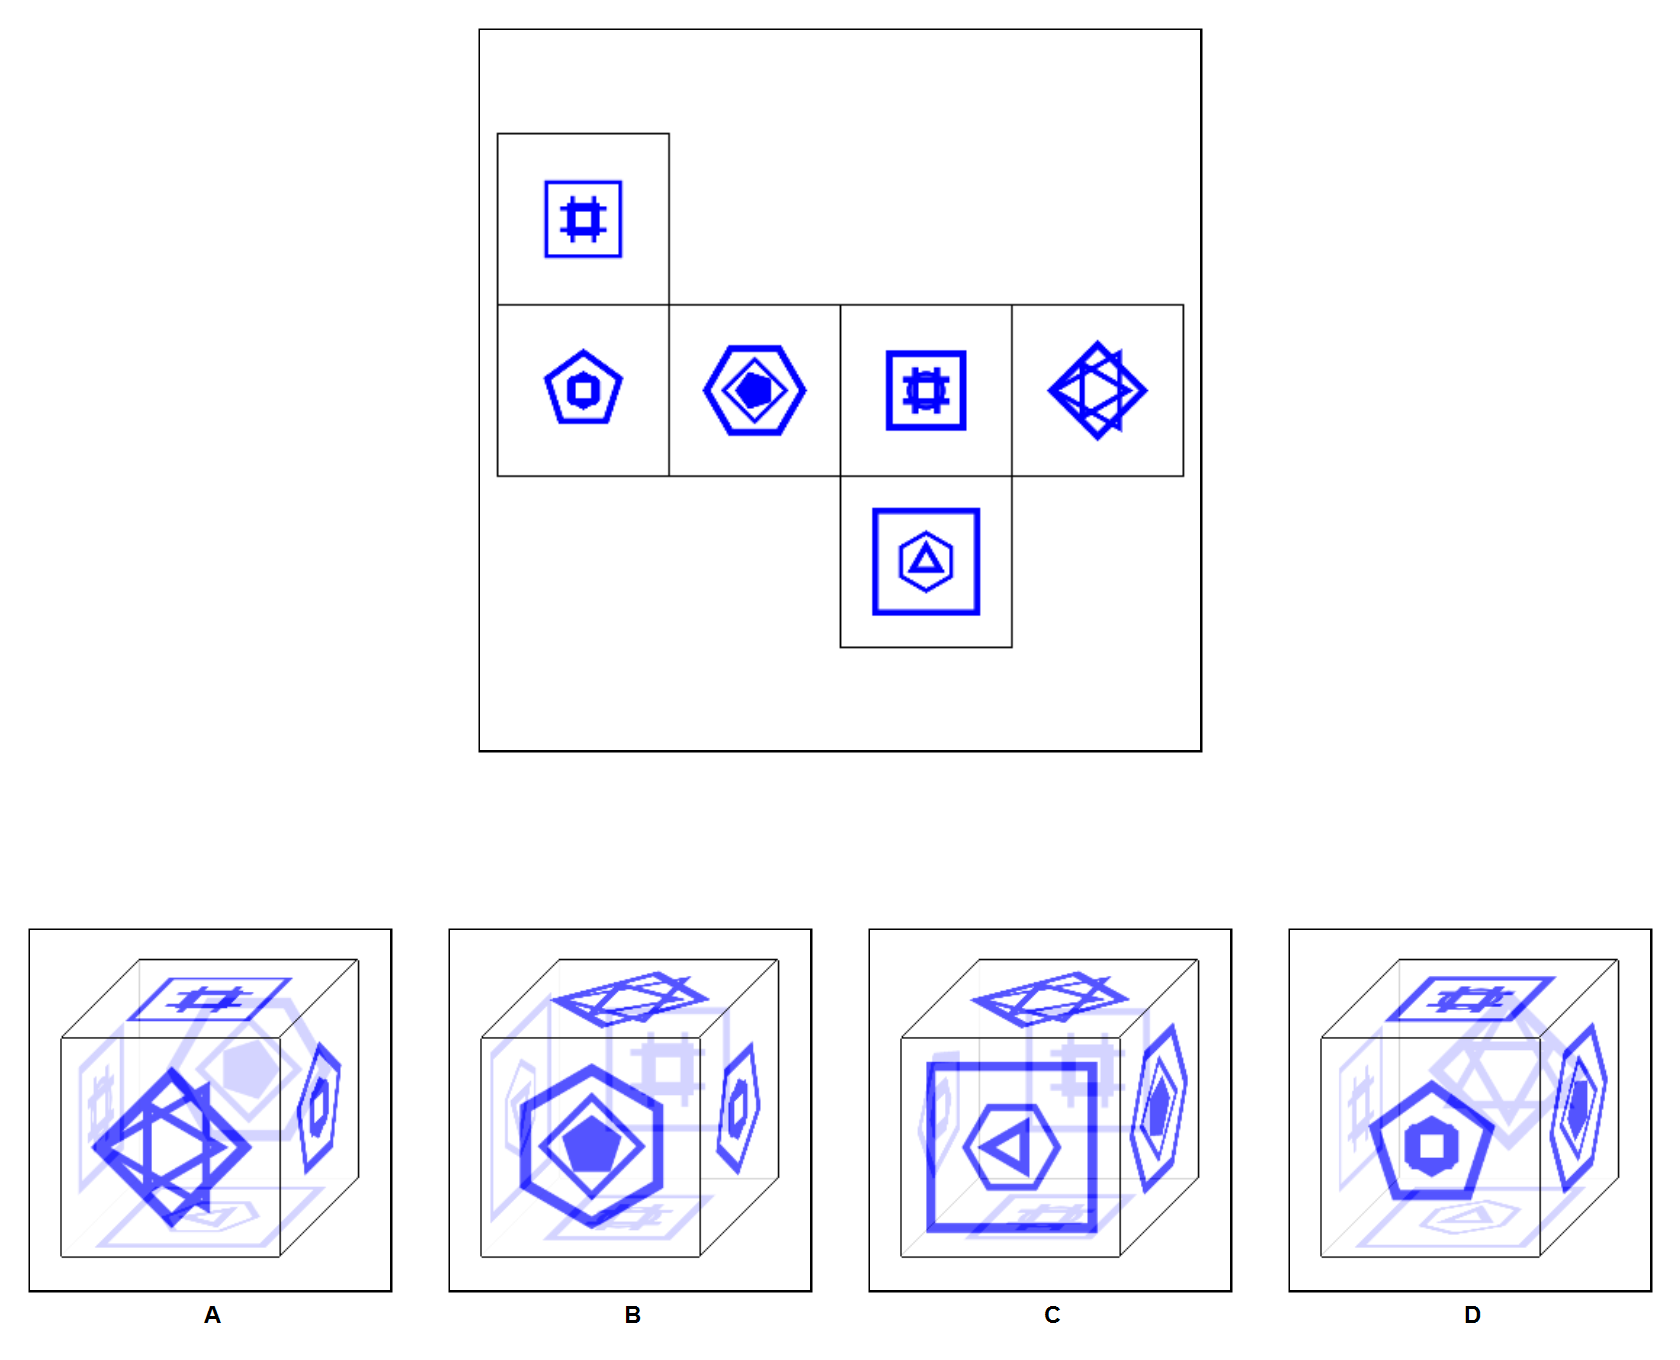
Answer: A